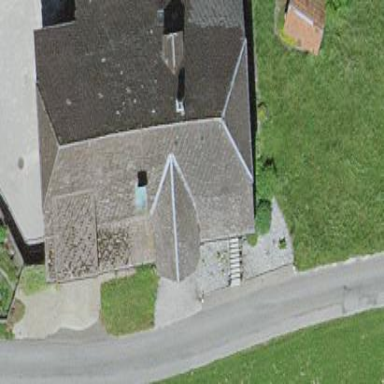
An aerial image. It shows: Farm building.